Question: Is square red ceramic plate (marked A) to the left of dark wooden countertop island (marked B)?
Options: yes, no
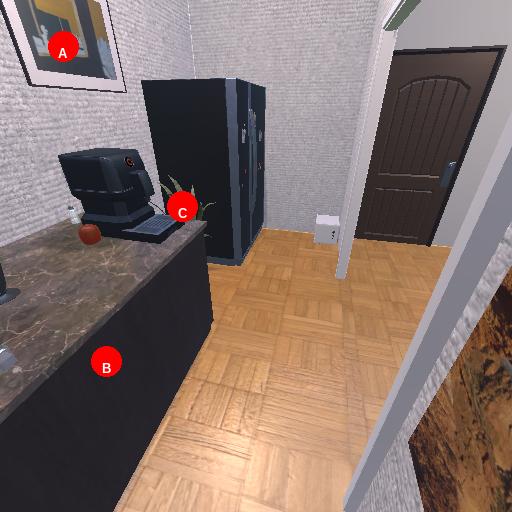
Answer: yes